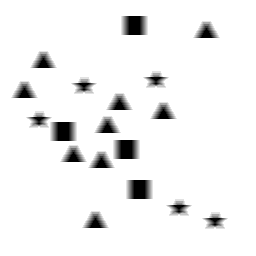
Squares: 4
Triangles: 9
Stars: 5
Total shapes: 18